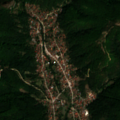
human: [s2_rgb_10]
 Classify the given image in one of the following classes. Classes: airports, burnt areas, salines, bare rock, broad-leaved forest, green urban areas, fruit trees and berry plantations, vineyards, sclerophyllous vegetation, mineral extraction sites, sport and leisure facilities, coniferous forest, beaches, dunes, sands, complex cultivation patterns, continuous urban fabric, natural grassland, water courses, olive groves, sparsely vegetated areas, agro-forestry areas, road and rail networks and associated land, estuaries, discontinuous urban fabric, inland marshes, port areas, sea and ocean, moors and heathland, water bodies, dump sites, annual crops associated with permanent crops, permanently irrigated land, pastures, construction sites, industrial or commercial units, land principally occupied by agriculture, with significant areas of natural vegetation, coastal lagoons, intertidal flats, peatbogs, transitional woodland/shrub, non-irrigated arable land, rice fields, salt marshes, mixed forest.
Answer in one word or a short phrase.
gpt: discontinuous urban fabric, land principally occupied by agriculture, with significant areas of natural vegetation, broad-leaved forest, transitional woodland/shrub